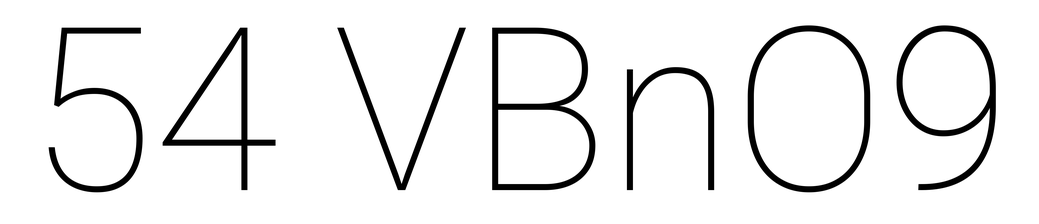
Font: Roboto_Thin